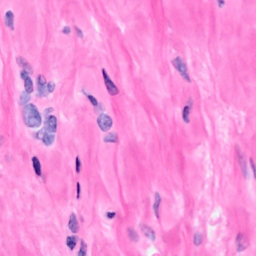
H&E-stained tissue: Breast